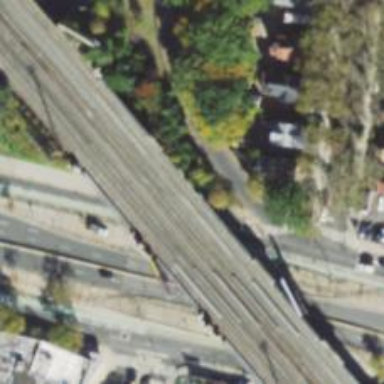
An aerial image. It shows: Electrified railway with rail tracks.